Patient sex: M
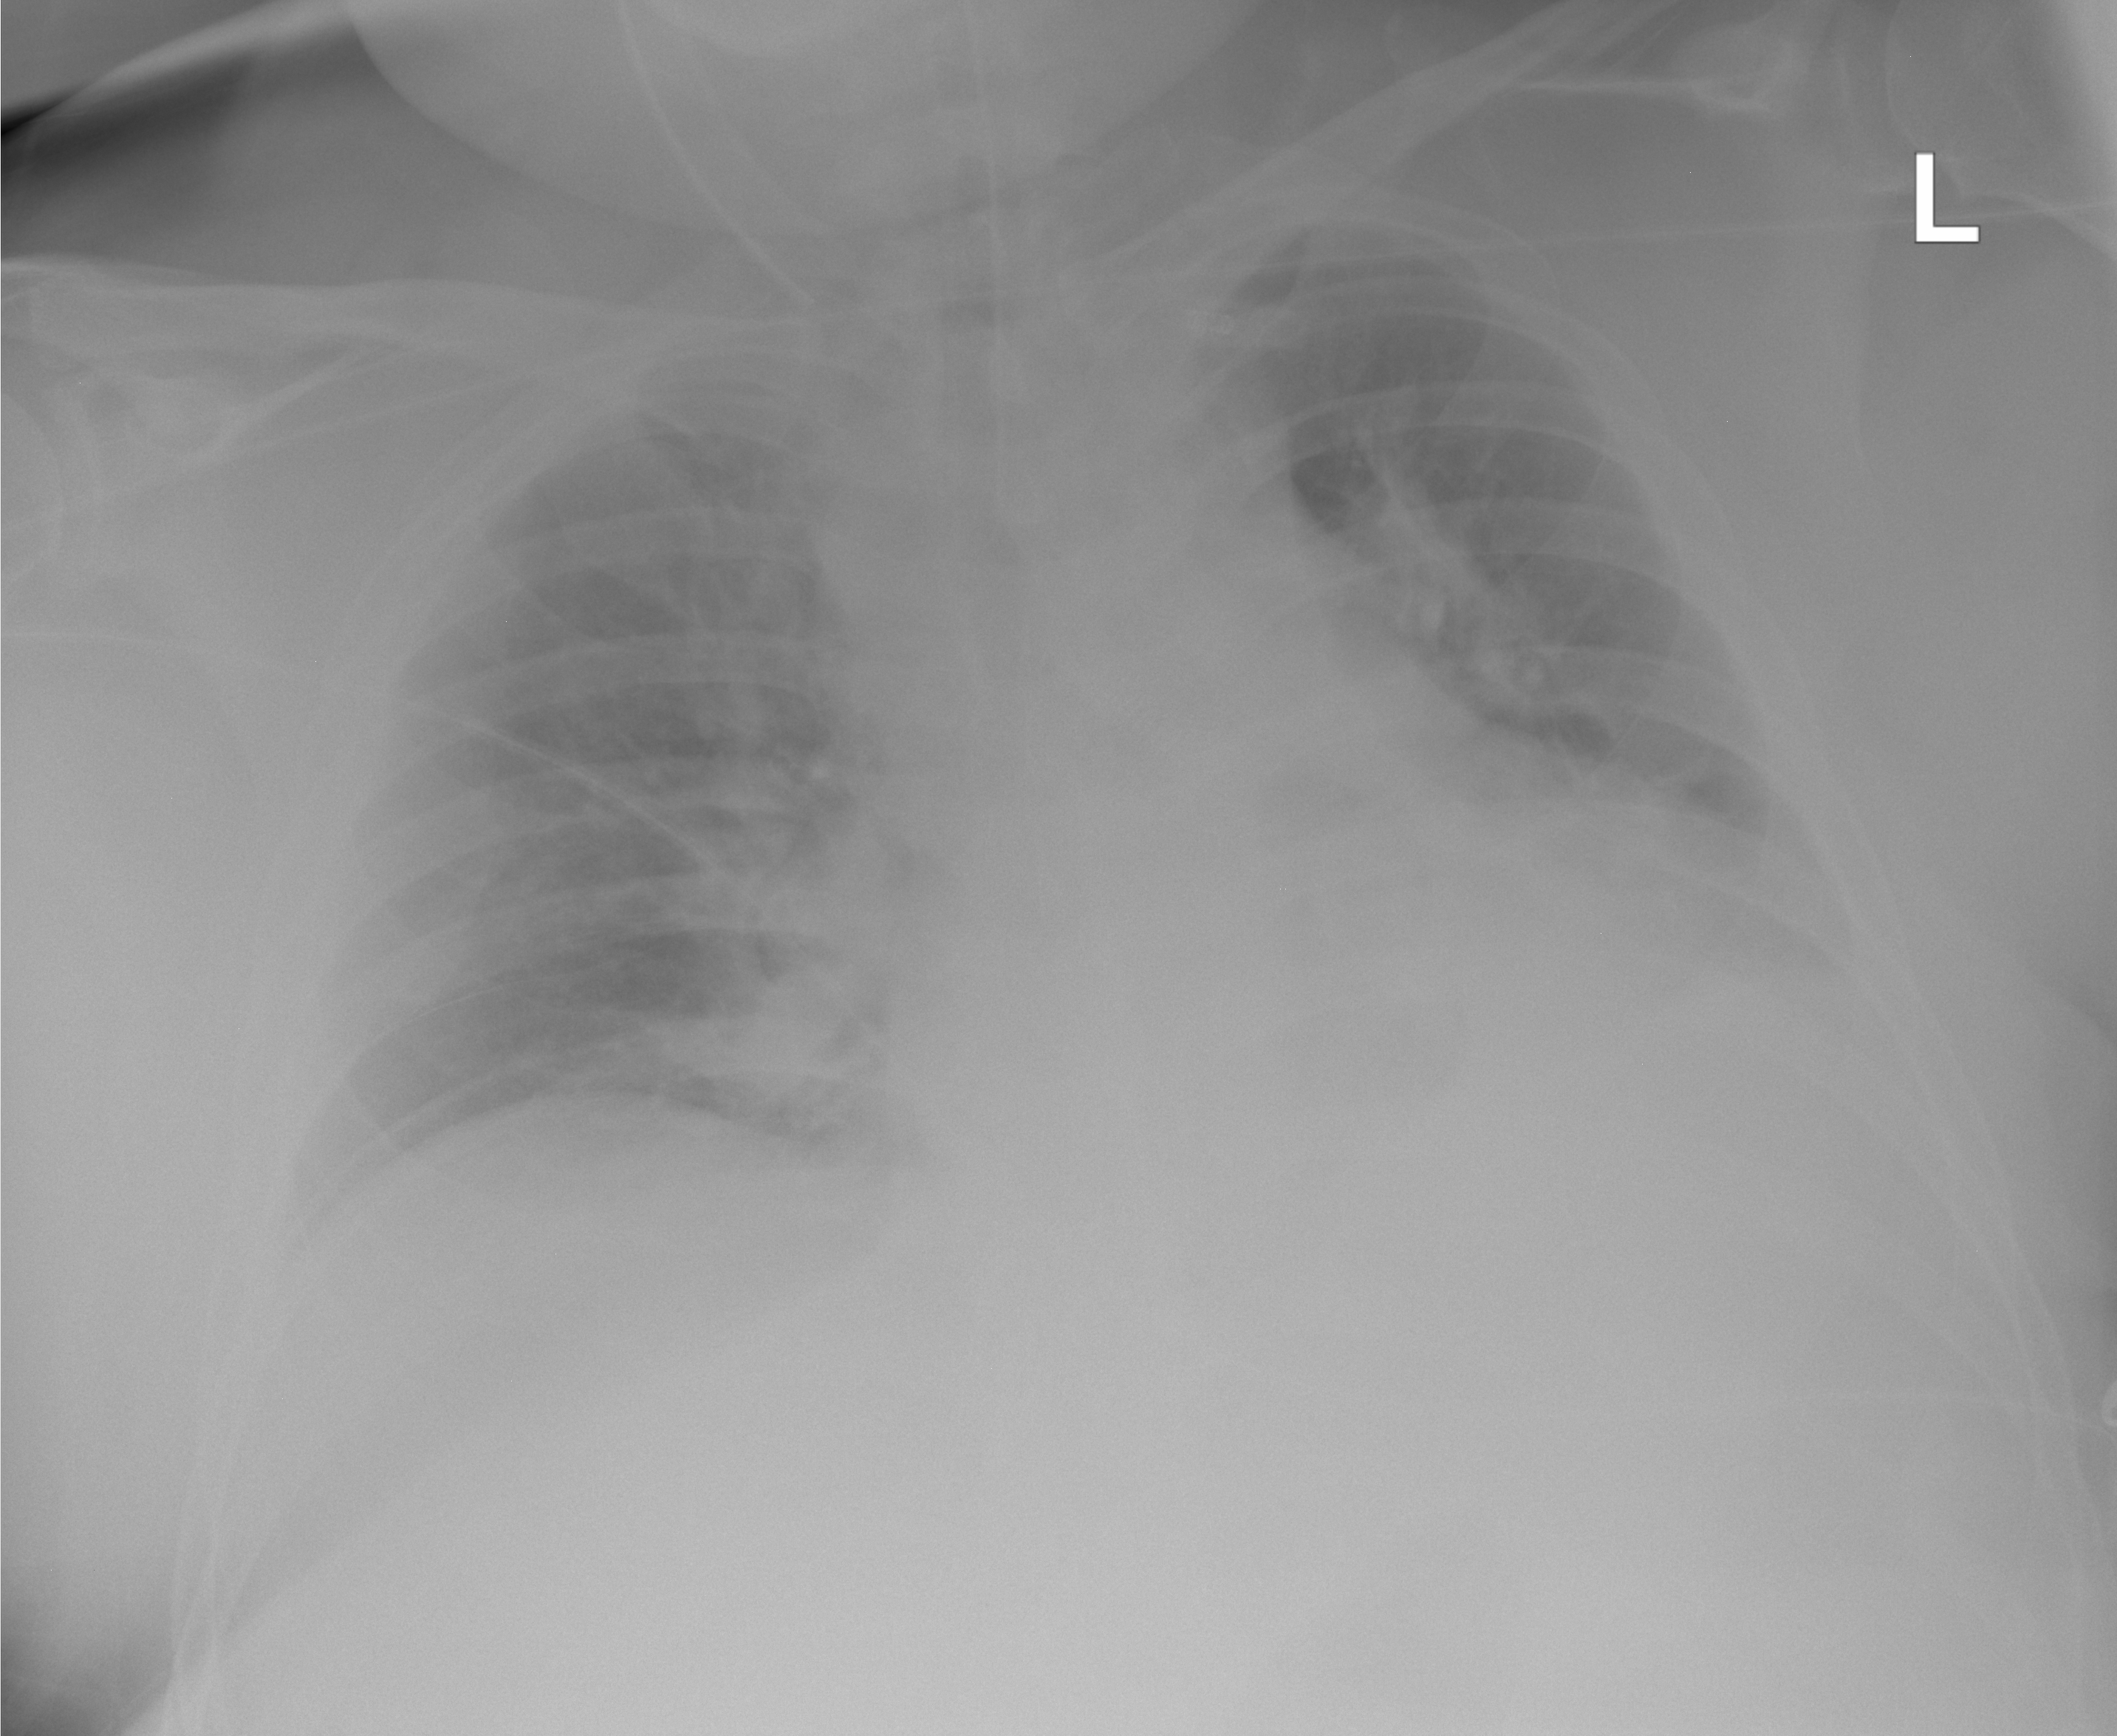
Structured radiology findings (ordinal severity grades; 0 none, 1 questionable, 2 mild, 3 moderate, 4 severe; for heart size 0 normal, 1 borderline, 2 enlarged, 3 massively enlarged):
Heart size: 2
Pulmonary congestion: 2
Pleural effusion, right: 0
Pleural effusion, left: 2
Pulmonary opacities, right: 0
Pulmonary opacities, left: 0
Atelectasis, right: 0
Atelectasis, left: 0